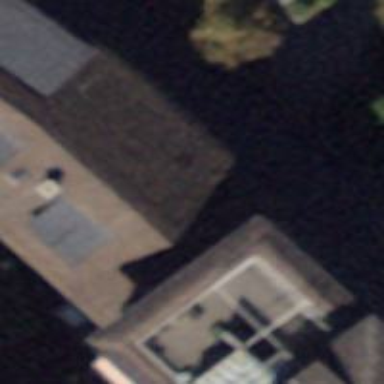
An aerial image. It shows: View of roof of building.